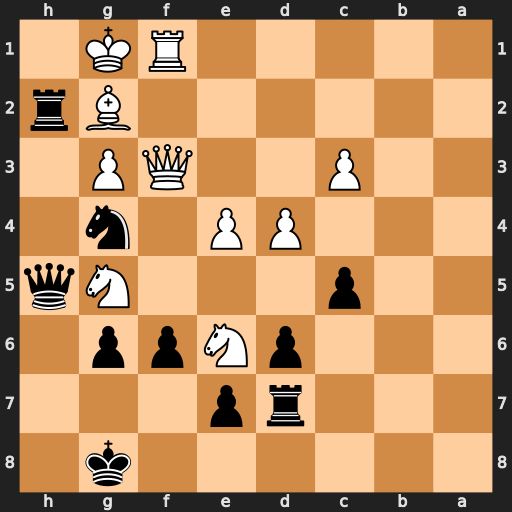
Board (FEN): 6k1/3rp3/3pNpp1/2p3Nq/3PP1n1/2P2QP1/6Br/5RK1
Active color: b
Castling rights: -
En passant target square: -
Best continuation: Rh1+ Bxh1 Qh2#